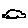
Label: car